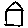
Label: house